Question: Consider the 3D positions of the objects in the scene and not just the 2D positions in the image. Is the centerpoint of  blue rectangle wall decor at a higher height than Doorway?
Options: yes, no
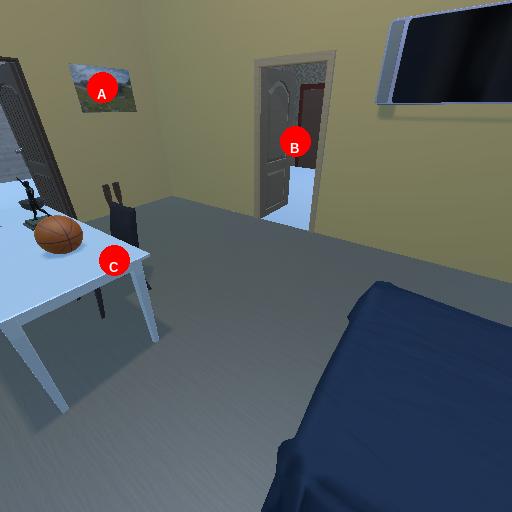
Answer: yes